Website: home-depot
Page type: payment
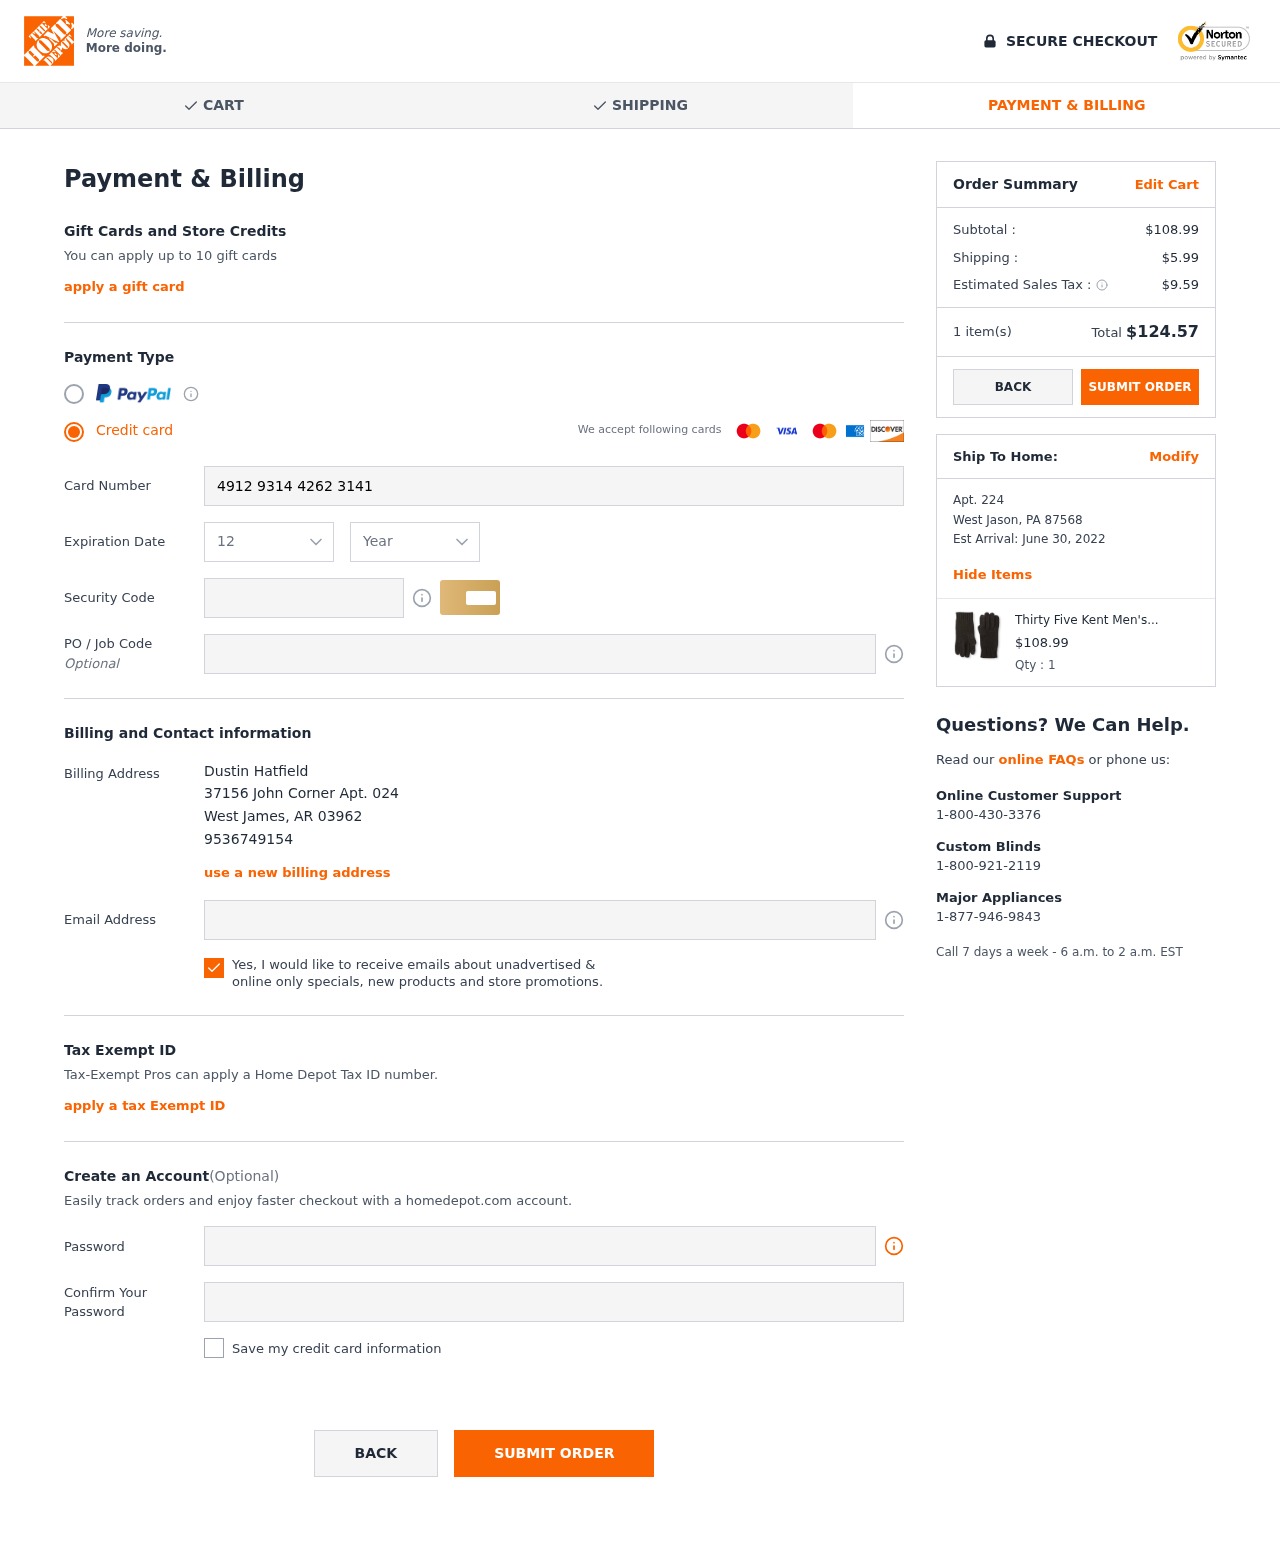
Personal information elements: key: PII_CARD_CVV
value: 116
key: PII_CARD_EXPIRY_MONTH
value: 12
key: PII_CARD_EXPIRY_YEAR
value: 26
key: PII_CARD_NUMBER
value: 4912 9314 4262 3141
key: PII_CITY
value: West James
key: PII_CITY2
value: West Jason
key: PII_EMAIL
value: dustinhatfield@hotmail.com
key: PII_FULLNAME
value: Dustin Hatfield
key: PII_JOB_CODE
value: J048726
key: PII_PHONE
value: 9536749154
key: PII_POSTCODE
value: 03962
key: PII_POSTCODE2
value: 87568
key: PII_STATE_ABBR
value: AR
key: PII_STATE_ABBR2
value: PA
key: PII_STREET
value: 37156 John Corner Apt. 024
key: PII_STREET2
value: Apt. 224
Product elements: key: PRODUCT1_NAME
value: Thirty Five Kent Men's Cashmere Solid Knit Touch Tech Gloves, Black
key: PRODUCT1_PRICE
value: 108.99
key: PRODUCT1_QUANTITY
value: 1
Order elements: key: ORDER_SUBTOTAL
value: $108.99
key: ORDER_SHIPPING_COST
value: $5.99
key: ORDER_TAX
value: $9.59
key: ORDER_NUM_ITEMS
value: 1 item(s)
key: ORDER_TOTAL
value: $124.57
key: ORDER_DELIVERY_DATE
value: June 30, 2022